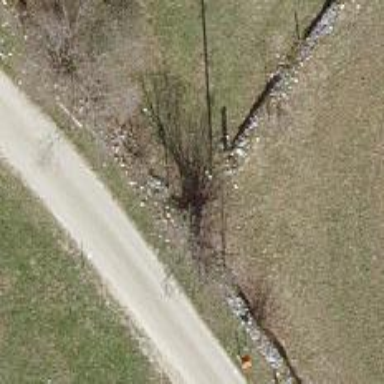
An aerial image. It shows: Wall made of dry stone.